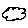
Label: cloud